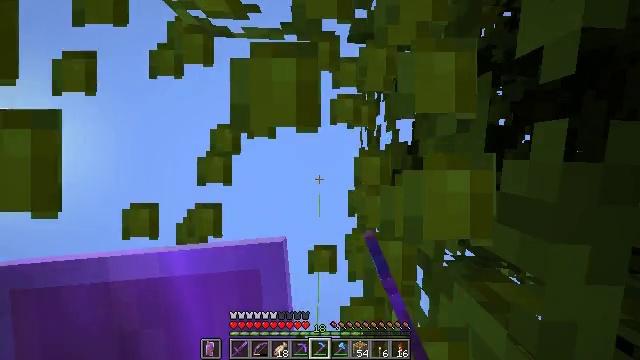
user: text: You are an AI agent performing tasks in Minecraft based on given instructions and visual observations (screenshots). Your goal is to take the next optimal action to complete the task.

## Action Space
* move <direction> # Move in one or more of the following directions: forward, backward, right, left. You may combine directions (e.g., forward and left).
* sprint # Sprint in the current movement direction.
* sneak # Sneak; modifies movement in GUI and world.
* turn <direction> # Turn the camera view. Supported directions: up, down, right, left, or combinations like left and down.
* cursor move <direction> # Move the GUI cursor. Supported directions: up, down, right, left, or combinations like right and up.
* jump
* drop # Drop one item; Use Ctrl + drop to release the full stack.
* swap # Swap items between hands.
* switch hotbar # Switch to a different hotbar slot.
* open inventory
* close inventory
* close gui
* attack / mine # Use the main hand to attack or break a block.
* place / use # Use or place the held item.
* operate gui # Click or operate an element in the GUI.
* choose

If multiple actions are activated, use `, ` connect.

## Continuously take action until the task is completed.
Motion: motion action
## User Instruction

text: Gather jungle leaves from the tree.
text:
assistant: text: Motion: no_op